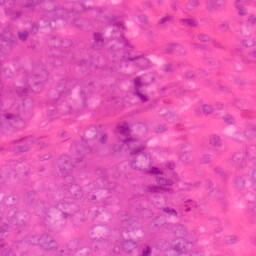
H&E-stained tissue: Colon